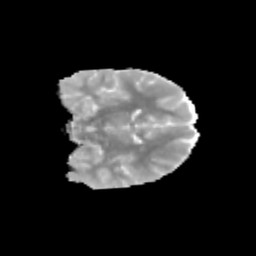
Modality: MD
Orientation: coronal
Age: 11
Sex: male
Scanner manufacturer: siemens
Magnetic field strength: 3 T
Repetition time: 3.8 s
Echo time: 0.07 s